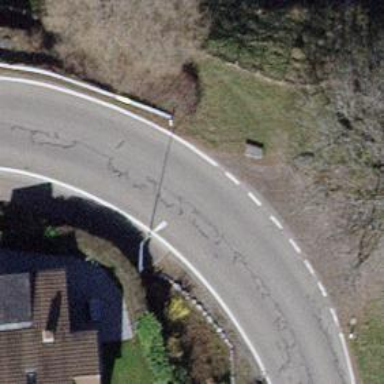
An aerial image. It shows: Tertiary road.